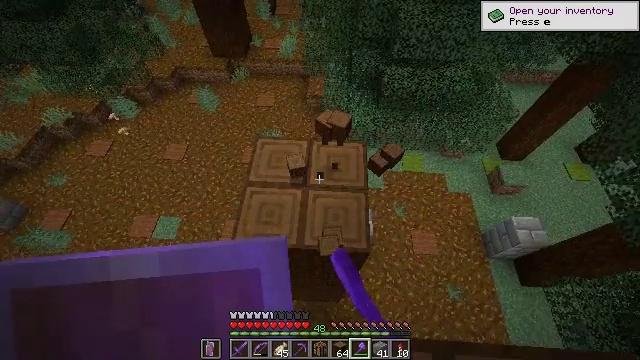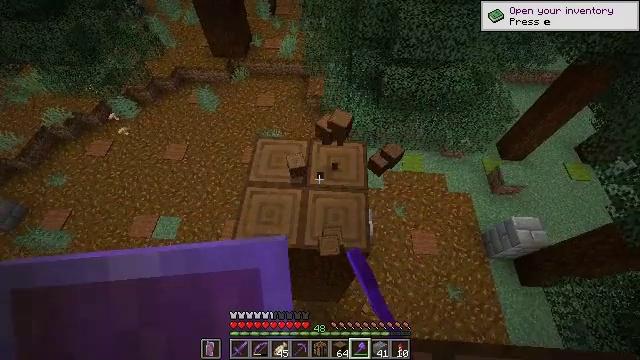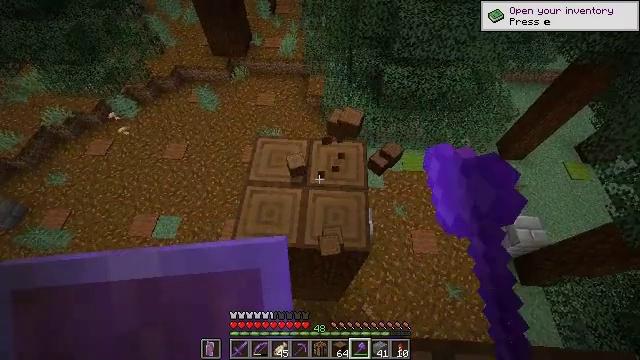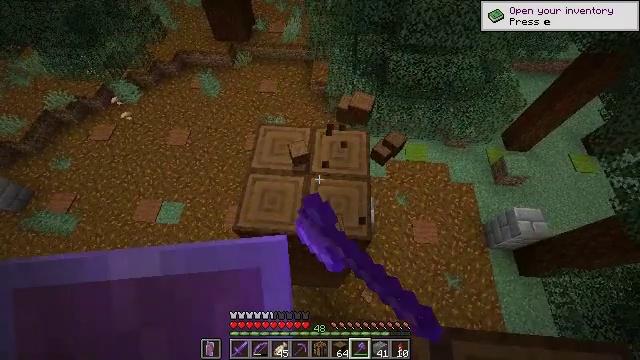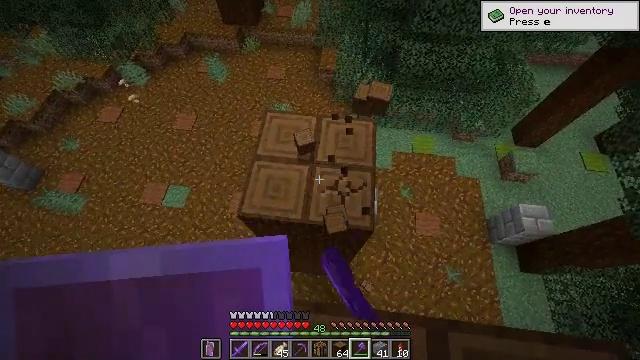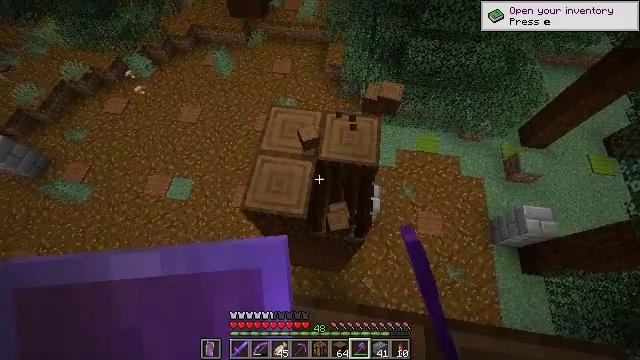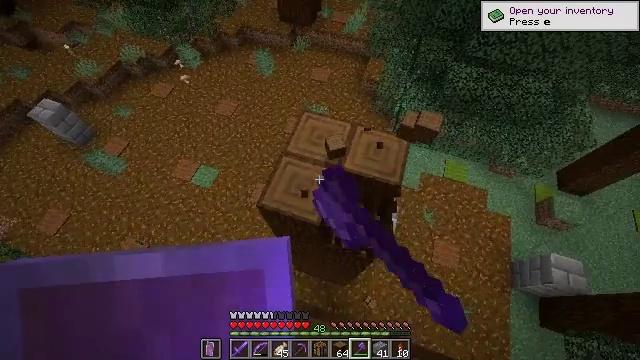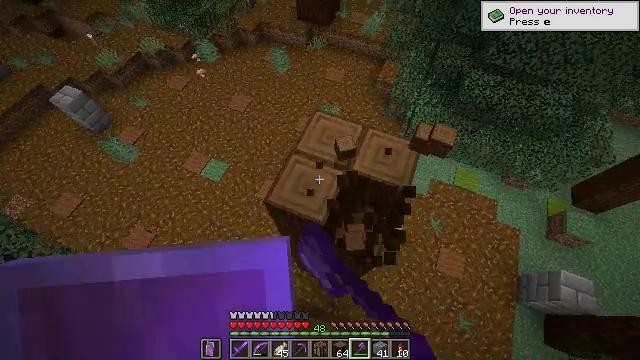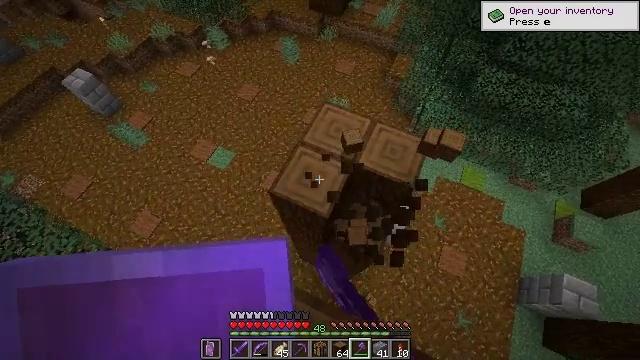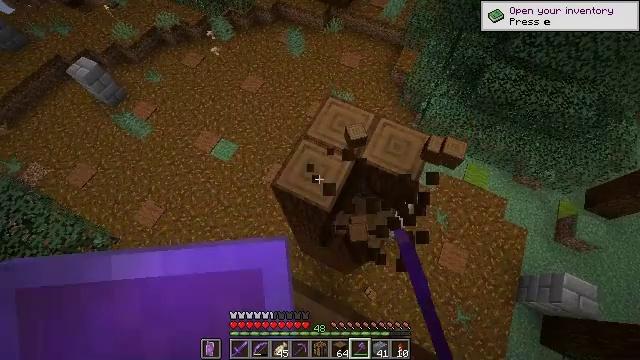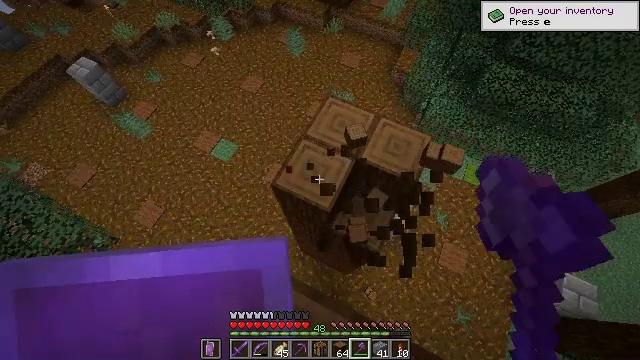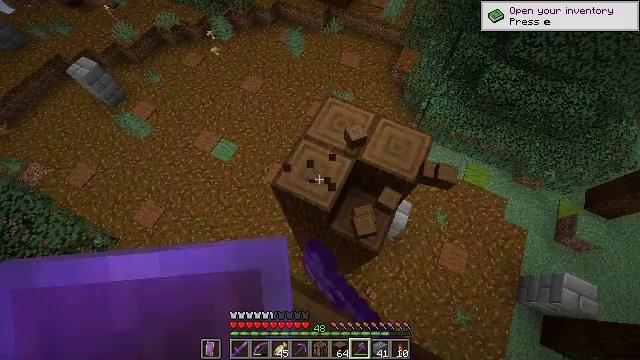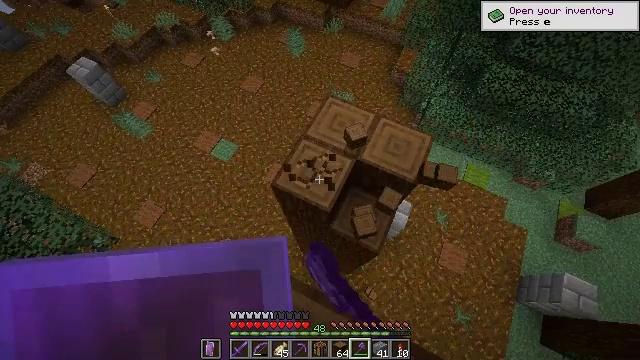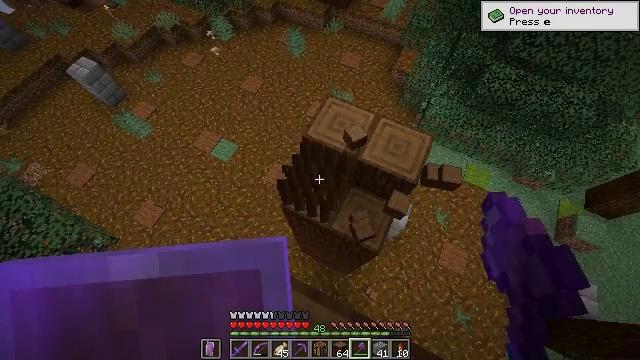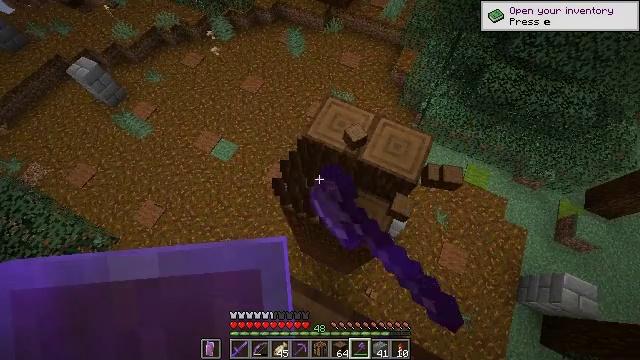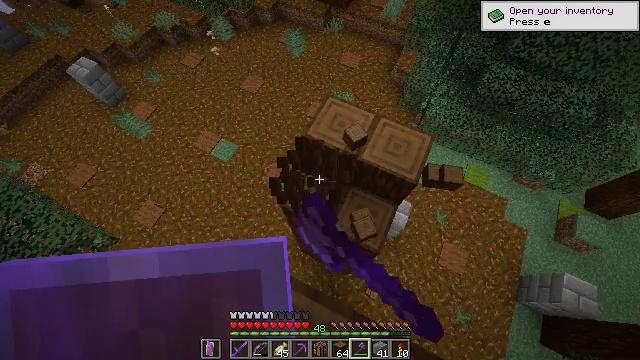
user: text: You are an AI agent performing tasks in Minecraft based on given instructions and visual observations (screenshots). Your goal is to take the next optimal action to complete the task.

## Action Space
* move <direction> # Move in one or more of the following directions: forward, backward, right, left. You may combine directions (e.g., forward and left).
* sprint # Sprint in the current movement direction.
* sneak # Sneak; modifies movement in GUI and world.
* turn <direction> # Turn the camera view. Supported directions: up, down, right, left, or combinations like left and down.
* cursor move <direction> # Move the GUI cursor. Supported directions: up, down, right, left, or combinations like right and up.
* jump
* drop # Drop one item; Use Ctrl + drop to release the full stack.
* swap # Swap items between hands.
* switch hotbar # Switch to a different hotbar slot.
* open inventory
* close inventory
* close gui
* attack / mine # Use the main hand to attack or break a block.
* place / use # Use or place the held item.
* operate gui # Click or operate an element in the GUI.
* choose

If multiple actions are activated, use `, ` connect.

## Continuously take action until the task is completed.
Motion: motion action
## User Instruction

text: Collect spruce log for building materials.
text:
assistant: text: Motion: attack / mine
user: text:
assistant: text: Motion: attack / mine
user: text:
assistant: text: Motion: turn left and down, attack / mine
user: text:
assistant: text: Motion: turn left and down, attack / mine
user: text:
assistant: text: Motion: turn left, attack / mine
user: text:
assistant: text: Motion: turn left and up, attack / mine
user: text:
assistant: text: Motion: turn left, attack / mine
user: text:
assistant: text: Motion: turn left and down, attack / mine
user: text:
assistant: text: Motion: turn left and down, attack / mine
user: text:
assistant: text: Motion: attack / mine
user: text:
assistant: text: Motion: attack / mine
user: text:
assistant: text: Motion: attack / mine
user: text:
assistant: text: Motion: attack / mine
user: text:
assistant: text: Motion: attack / mine
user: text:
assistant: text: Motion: attack / mine
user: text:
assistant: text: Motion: attack / mine
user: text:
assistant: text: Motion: attack / mine
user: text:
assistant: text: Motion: attack / mine
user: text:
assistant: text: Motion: attack / mine
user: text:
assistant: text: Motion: move back, attack / mine
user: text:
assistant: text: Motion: move back, attack / mine
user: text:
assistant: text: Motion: move back, attack / mine
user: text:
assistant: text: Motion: move back
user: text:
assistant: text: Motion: turn right and down
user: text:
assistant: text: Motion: turn right and down
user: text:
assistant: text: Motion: turn right and down
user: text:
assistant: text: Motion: turn right and down
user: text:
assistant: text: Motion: no_op
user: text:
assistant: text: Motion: attack / mine
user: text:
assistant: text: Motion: attack / mine